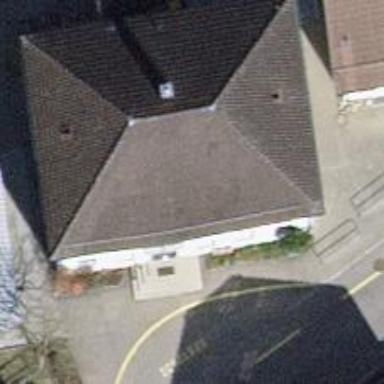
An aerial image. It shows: Building with hipped roof.